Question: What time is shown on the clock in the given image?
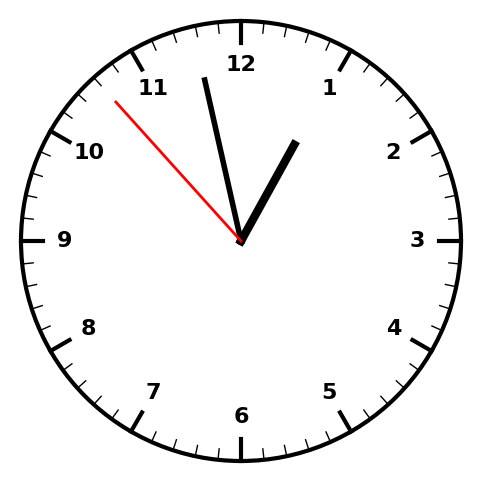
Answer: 12:57:53